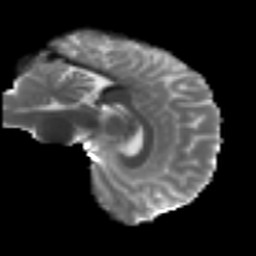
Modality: T2w
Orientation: sagittal
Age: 29
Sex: female
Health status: ill
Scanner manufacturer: siemens
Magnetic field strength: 3 T
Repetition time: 6.5 s
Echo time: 0.062 s